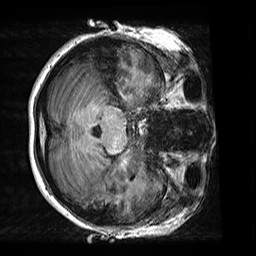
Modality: T1w
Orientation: axial
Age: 25
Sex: female
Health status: healthy
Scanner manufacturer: siemens
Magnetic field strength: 3 T
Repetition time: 2.5 s
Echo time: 0.00299 s